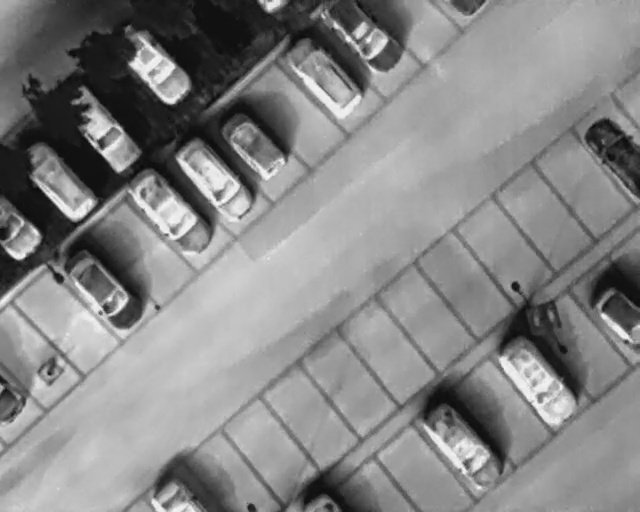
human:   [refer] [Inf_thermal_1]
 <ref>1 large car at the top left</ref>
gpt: <box>[[8, 21, 23, 28, 137]]</box>

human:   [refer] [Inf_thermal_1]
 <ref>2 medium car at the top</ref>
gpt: <box>[[36, 21, 42, 35, 49], [54, 0, 60, 14, 49]]</box>

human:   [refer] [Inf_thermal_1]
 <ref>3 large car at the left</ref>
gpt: <box>[[2, 31, 15, 39, 135], [18, 37, 33, 46, 137], [8, 52, 23, 60, 136]]</box>

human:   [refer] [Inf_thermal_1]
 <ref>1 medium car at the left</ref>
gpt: <box>[[-1, 40, 8, 48, 2]]</box>

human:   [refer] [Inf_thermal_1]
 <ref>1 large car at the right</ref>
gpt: <box>[[88, 25, 101, 36, 2]]</box>

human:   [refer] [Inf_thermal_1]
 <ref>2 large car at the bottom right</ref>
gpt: <box>[[76, 70, 91, 78, 140], [68, 77, 75, 96, 51]]</box>